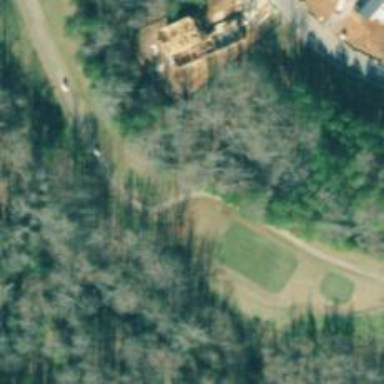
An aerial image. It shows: Golf cartpath that is also road path.